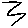
Label: zigzag